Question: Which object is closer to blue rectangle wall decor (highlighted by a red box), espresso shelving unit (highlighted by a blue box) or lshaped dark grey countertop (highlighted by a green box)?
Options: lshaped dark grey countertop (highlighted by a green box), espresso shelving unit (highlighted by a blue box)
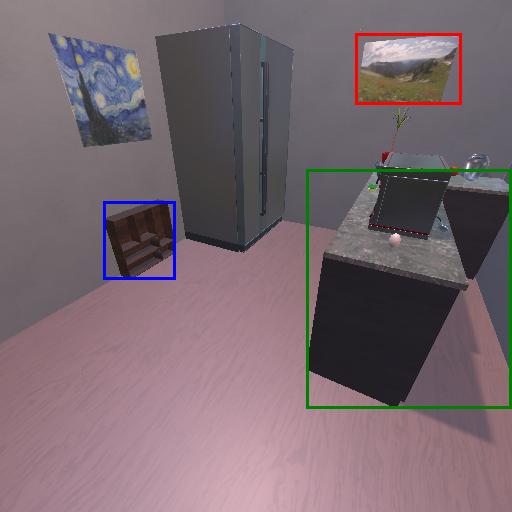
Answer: lshaped dark grey countertop (highlighted by a green box)